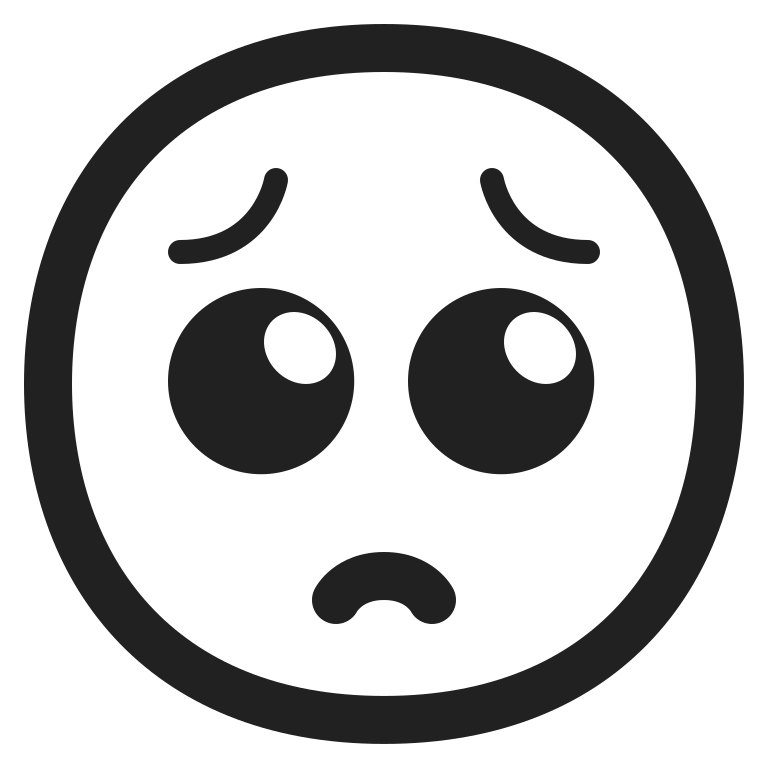
pleading face high contrast